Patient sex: M
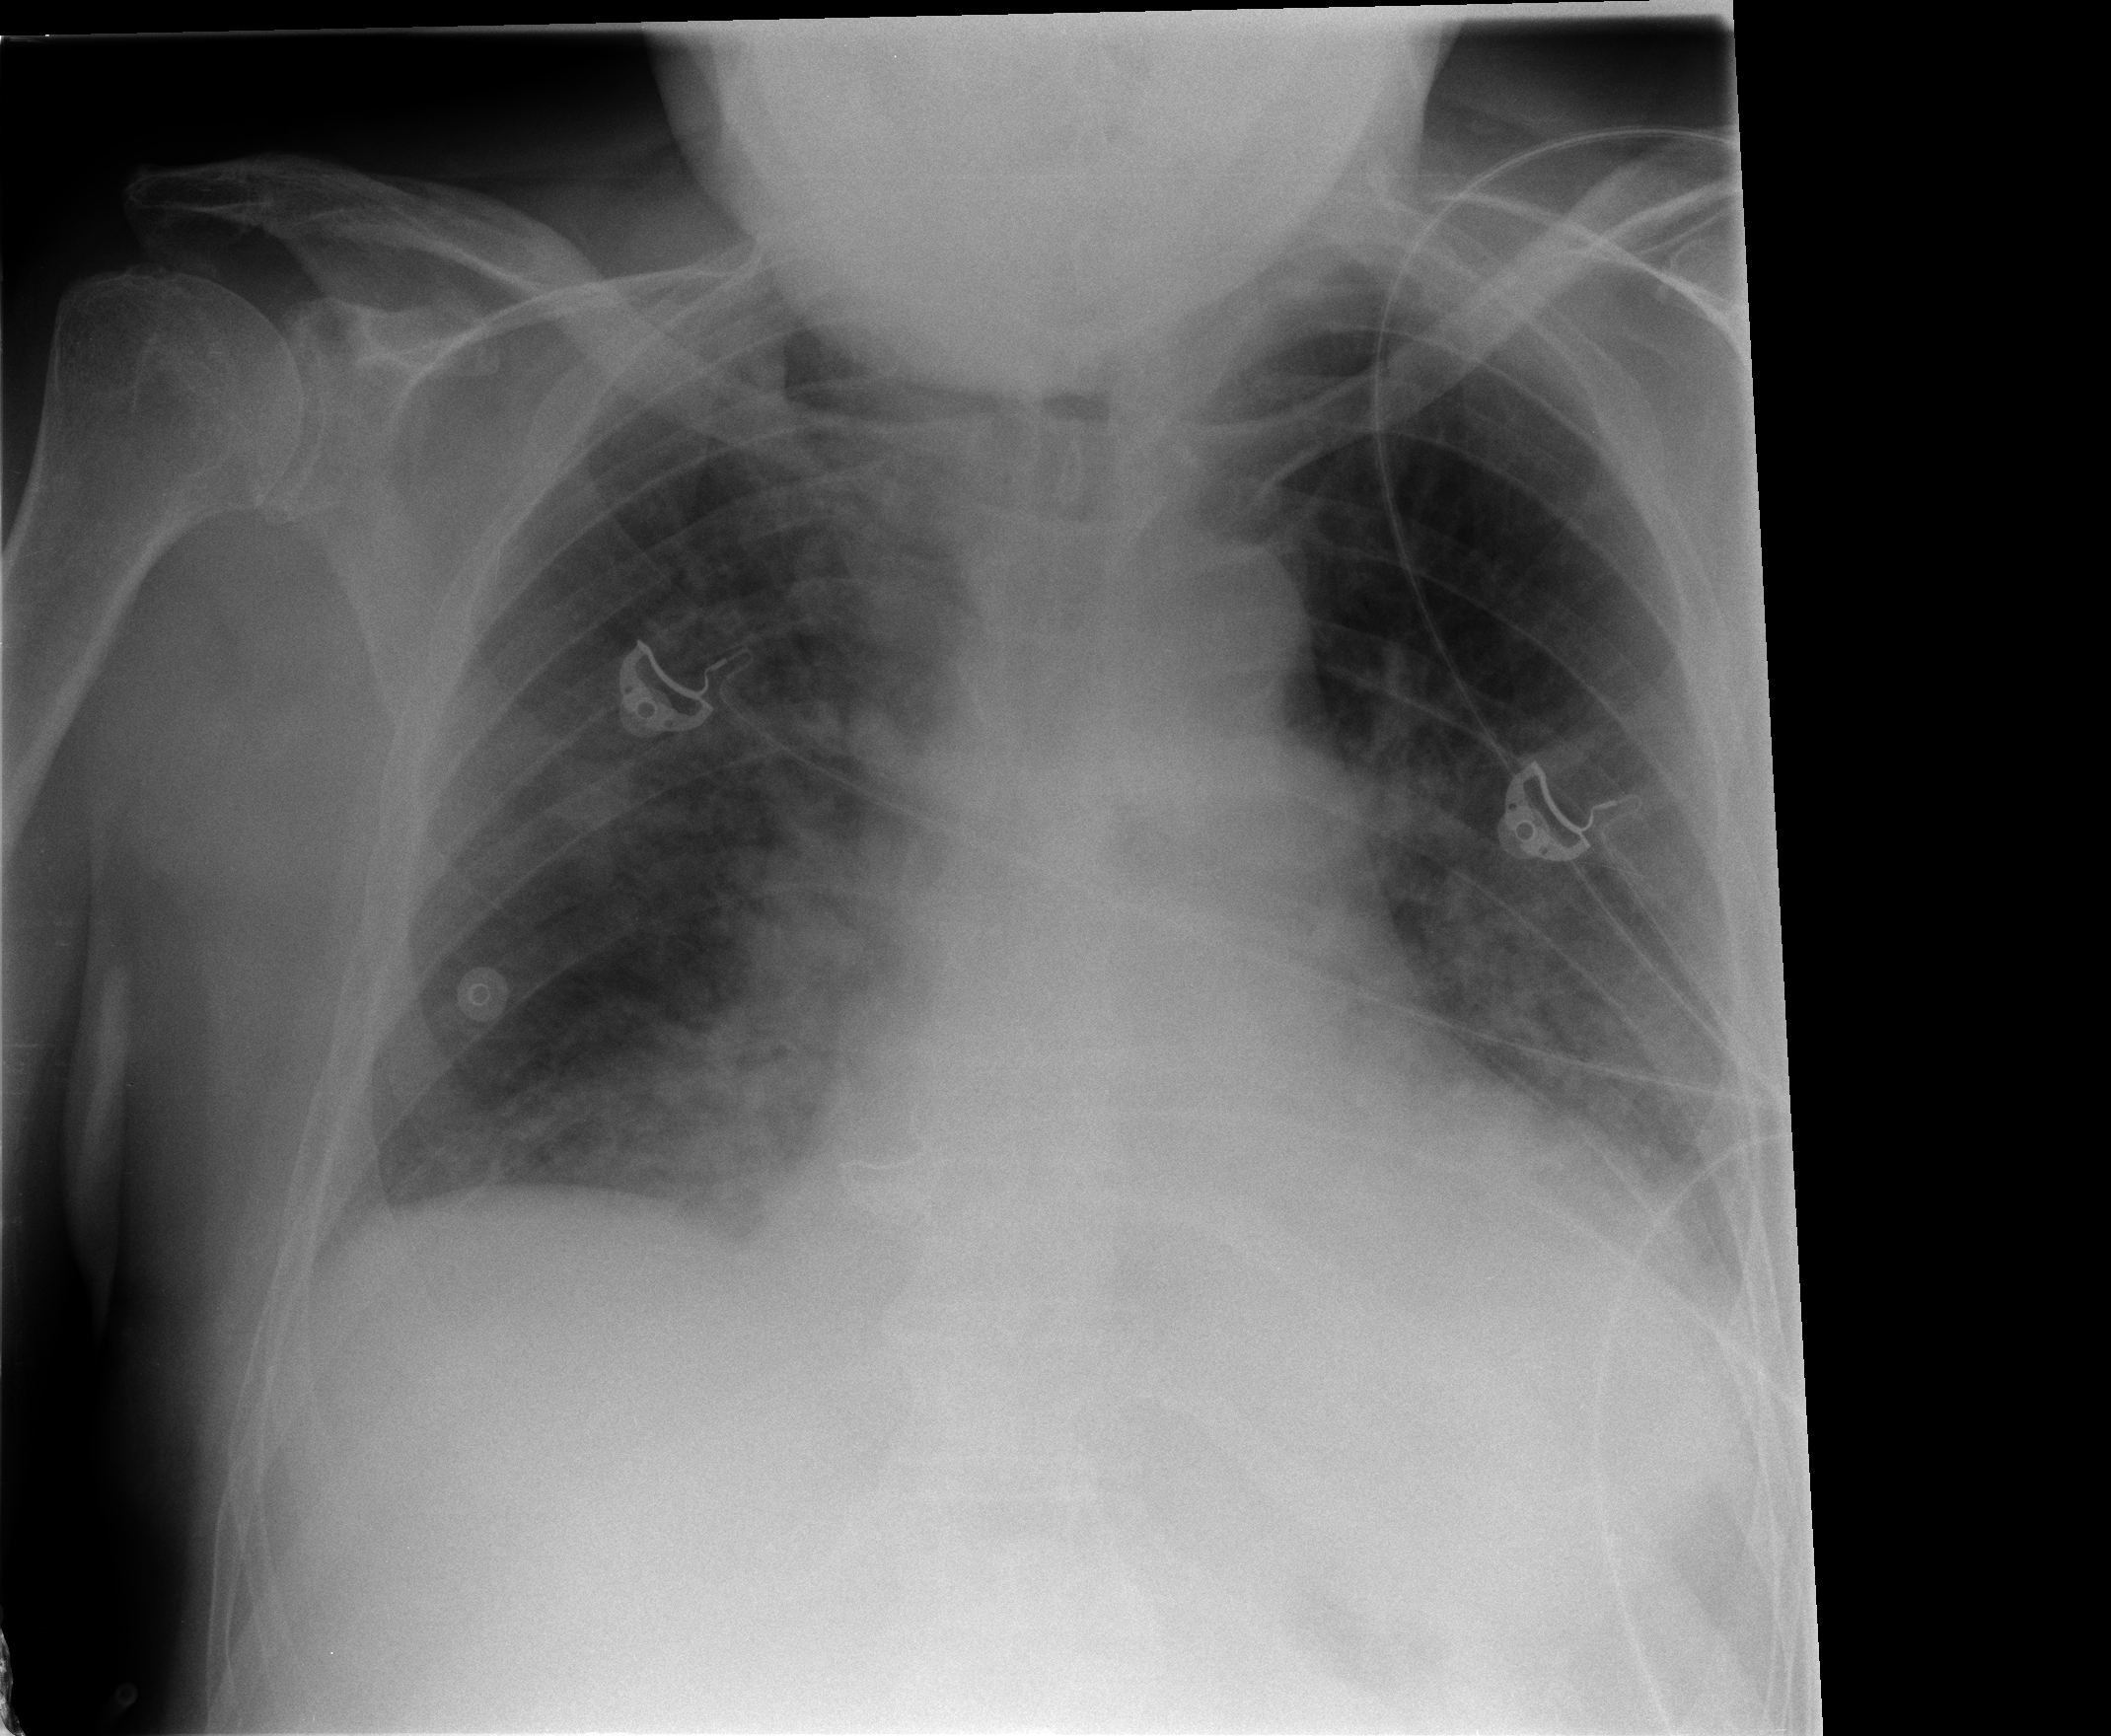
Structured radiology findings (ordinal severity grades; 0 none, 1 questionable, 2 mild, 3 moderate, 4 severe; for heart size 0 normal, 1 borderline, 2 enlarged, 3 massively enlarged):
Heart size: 0
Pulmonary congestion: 2
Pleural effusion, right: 0
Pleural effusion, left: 0
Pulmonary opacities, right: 2
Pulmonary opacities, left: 0
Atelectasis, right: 0
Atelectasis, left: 0